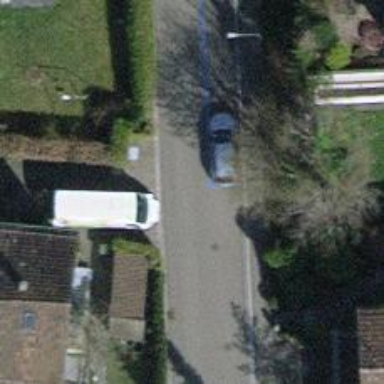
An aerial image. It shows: Residential road with asphalt surface and sidewalk on the left.